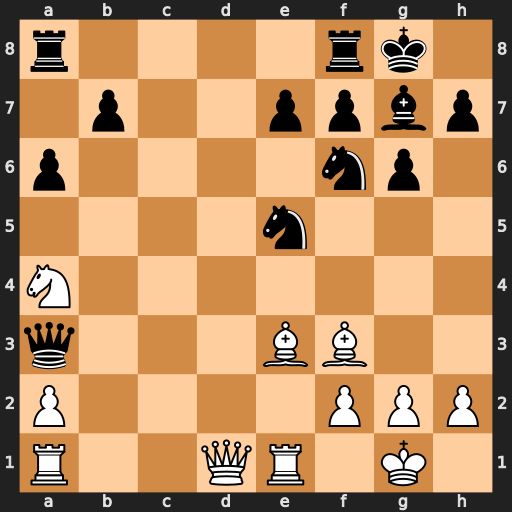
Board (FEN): r4rk1/1p2ppbp/p4np1/4n3/N7/q3BB2/P4PPP/R2QR1K1
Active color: w
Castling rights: -
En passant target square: -
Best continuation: Bc5 Qd3 Rxe5